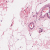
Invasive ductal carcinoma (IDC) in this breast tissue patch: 0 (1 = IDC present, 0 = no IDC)